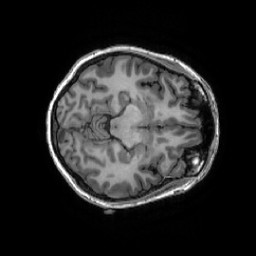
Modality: T1w
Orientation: axial
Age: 26
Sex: female
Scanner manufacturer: ge
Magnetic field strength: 3 T
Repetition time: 0.007348 s
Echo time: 0.003036 s